Interaction volume radius: 10 \u00c5
Interaction volume height: 40 \u00c5
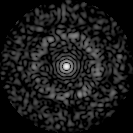
Disorder parameter: 0.8228